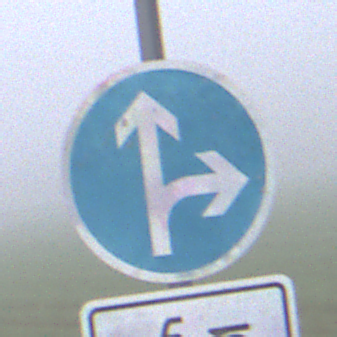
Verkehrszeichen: VorgeschriebeneFahrtrichtungGeradeausOderRechts
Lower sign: EinspurigeFahrzeugeFrei2
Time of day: MorningAfternoon
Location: Outdoor (RoadRail)
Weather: Overcast
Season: NotSpecified
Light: Natural